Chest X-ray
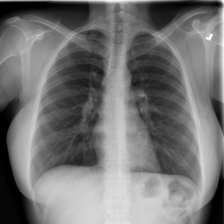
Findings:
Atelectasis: negative
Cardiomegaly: negative
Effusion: negative
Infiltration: negative
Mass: negative
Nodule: negative
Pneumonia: negative
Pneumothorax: negative
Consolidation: negative
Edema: negative
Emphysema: negative
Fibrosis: negative
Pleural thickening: negative
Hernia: negative